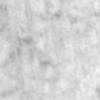
Label: no_change